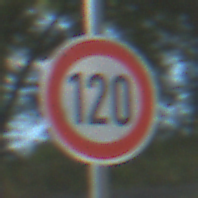
Verkehrszeichen: Geschwindigkeit120
Umgebung: Outdoor, Nature
Tageszeit: MorningAfternoon
Wetter: PartlyCloudy
Licht: Natural
Jahreszeit: NotSpecified
Kontrast: HighContrast